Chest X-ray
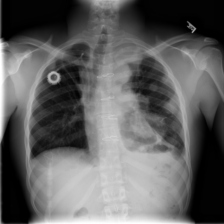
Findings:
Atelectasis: negative
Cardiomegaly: negative
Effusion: negative
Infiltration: negative
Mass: positive
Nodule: negative
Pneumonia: negative
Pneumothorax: negative
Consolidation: negative
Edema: negative
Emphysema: negative
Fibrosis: negative
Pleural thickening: negative
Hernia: negative